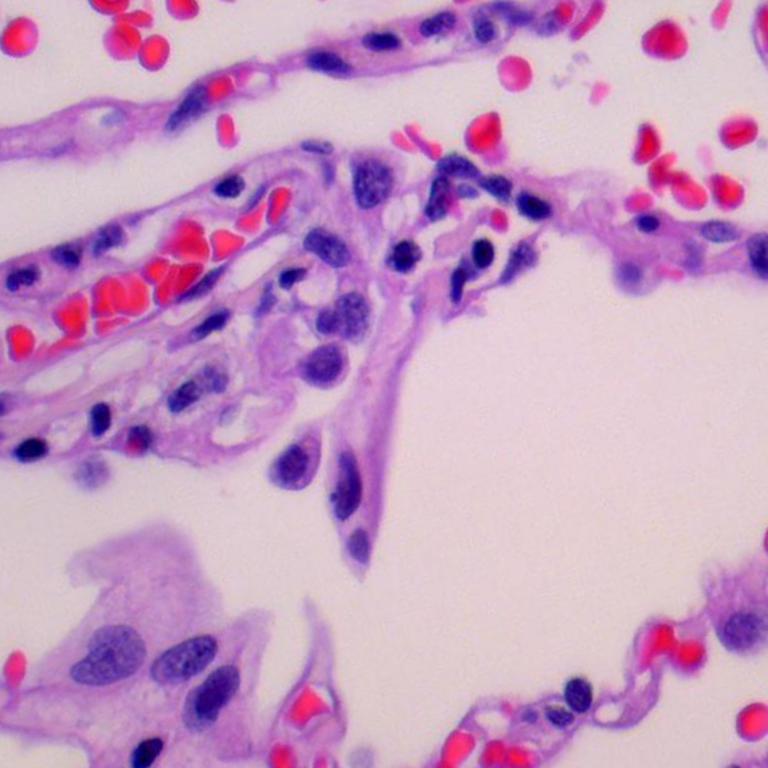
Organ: lung
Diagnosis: benign